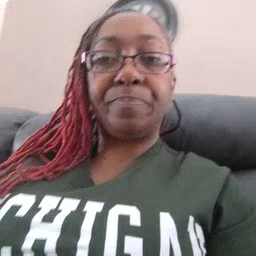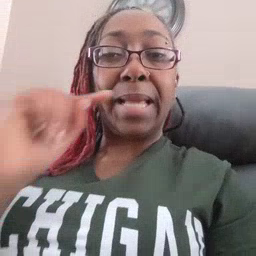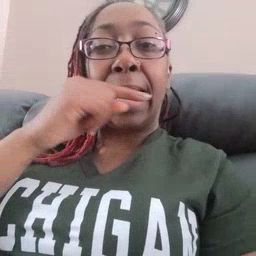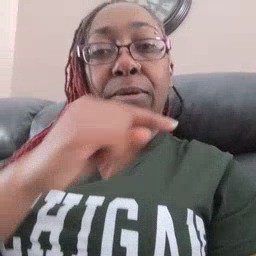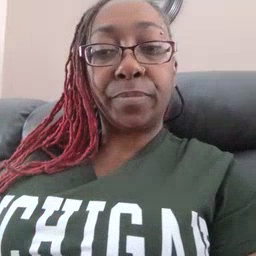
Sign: carrot